Question: I'm trying to build a report in AX 2009 (SP1, currently rollup 6) with a primary data source of the SalesQuotationLine table. Due to how our inventory is structured, I need to apply a filter that shows only certain categories of items (in this case, non-service items as defined in the InventTable). However, it seems that there is a problem in the link between the SalesQuotationLine and InventTable such that only two specific items will ever display.
We have tested this against the Sales Quotation Details screen as well, with the same results. Executing a query such as this:
...will only show quotes that have one of the specific items mentioned earlier. If we change the Item Type to something else (for example to Item), the result is an empty set. We are also getting this issue on one of our secondary test servers, which for all intents is a fresh install.
There doesn't seem to be any issues with the data mapping from the one table to the other, and we are not experiencing this issue with any other table set. Is this a real issue, or am I just missing something?
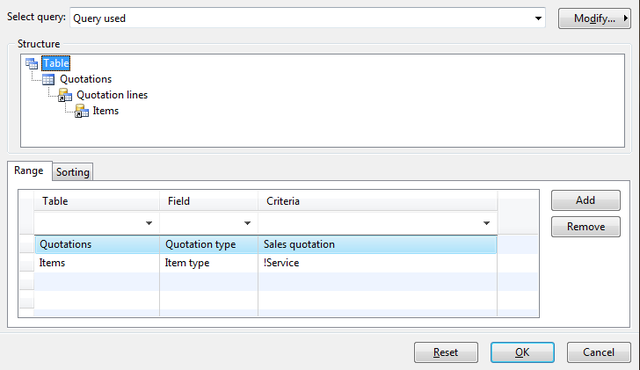
Answer: After analyzing the results from a SQL Profile run during the execution of the query, it seems the issue was a system bug. When selecting a table to join to the SalesQuotationLines, you have two options: 'Items' and 'Items (Item Number)'. Regardless of which table you select the query executes with, it joins the InventTable with the relation "SalesQuotationLines.ProjTransCode = InventTable.ItemId".
After comparing the table to other layers in the system, I found the following block of code removed from the createLine method (in the SYP layer):
'''
if (this.ProjTransType == QuotationProjTransType::Item)
{
this.ProjTransCode = this.ItemId;
}
'''
Since the ProjTransCode is no longer being populated, the join does not work except on certain quote lines that do have the ProjTransCode populated.
In addition, there is no directly defined relation to the InventTable - the link is only maintained via an Extended Data Type that is used on the SalesQuotationLine.ItemId field. Adding this relation in manually solved the problem.